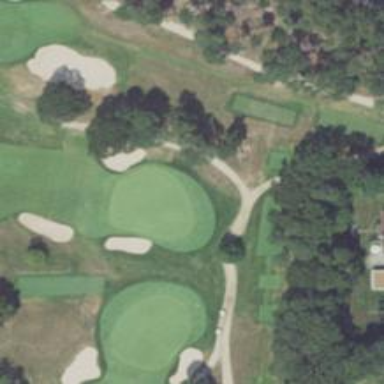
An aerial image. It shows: Golf hole.